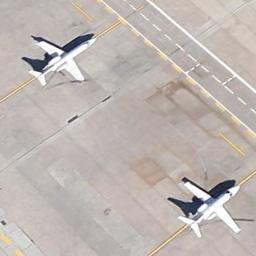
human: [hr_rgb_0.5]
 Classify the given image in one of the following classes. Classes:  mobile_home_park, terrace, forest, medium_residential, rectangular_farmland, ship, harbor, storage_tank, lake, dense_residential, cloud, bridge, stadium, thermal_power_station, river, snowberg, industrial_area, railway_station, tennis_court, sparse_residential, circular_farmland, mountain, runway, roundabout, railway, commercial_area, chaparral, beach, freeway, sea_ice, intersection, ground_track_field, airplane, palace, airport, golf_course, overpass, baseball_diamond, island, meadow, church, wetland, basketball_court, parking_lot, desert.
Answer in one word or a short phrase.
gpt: airplane